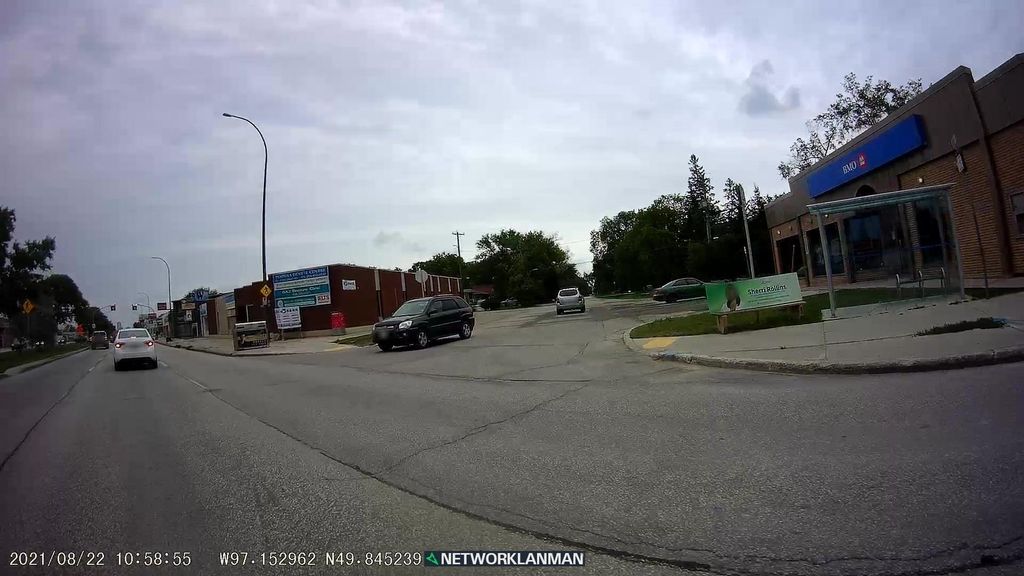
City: winnipeg